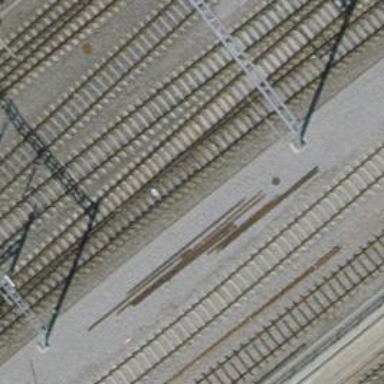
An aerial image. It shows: Single railway track with electrification through contact line.